Question: I need a left border size of 20px and a top border of 1px;
The snippet above:
'''
border-left:20px solid #ff0000;
border-top:1px solid #4f5565;
'''
will actually produce this:

As you see, the top border appears over the left border.
How is it possible fix that?
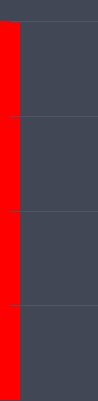
Answer: Given the 'div':
'''
<div class="container"></div>
'''
The following will enable a left border that overlaps the top border:
'''
.container {
border-top: 1px solid #4f5565;
border-left:0;
position:relative; /* Limits the :before declaration to the bounds of the element */
}
.container:before {
content:"a0"; /* Escaped unicode for a non-blank space */
border-left:20px solid #ff0000;
height:100%;
position:absolute;
top: -1px;
}
'''
See this <URL>.